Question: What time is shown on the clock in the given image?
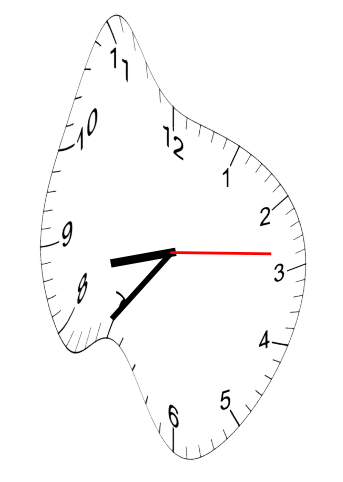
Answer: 08:36:14